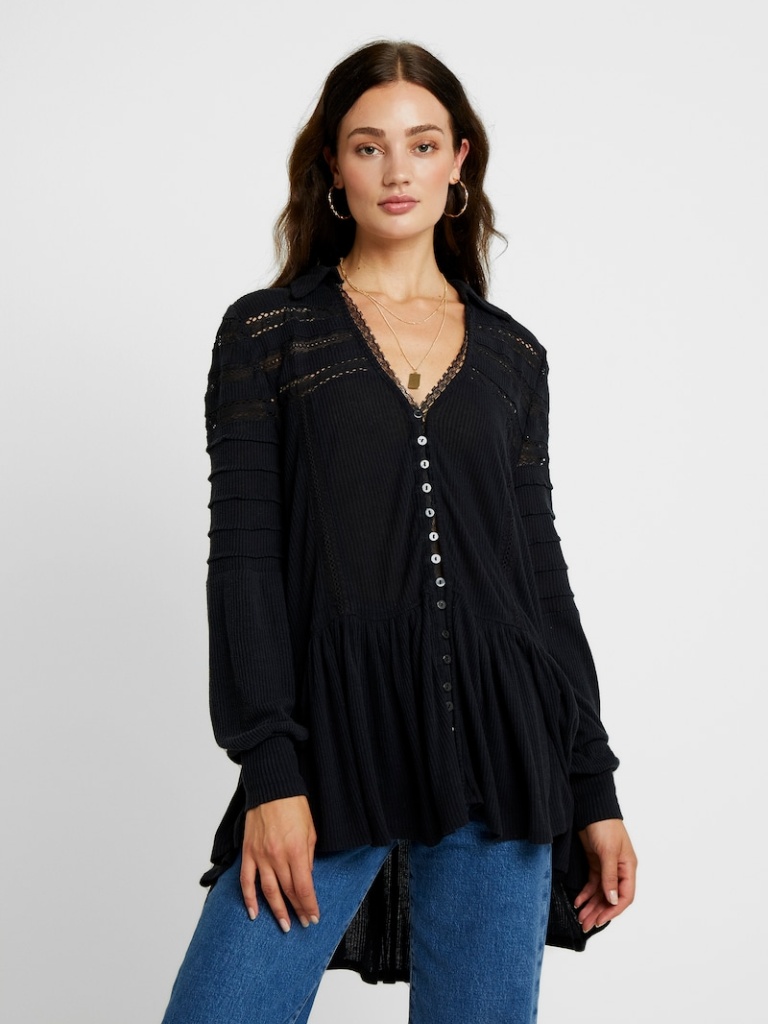
lace relaxed a long-sleeved with the sleeves down tunic length Untucked v-neck cardigan